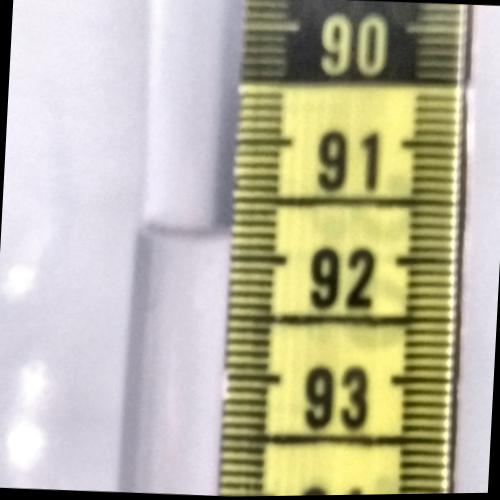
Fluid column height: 91.8 cm